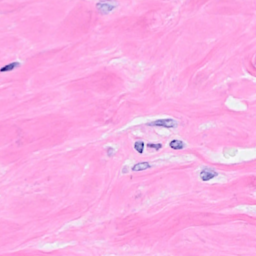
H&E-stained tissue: Breast